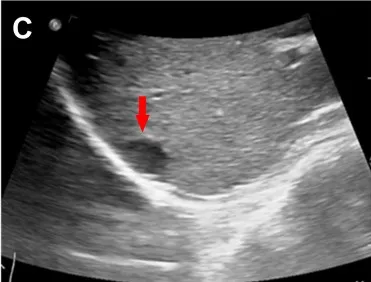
Conventional ultrasound revealed a 1.4 x 1.1cm hypoechoic nodule in the upper segment of the right posterior lobe of the liver (C, D).
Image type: radiology (ultrasound)